Question: I am trying to find points that are closest in space in X and Y directions (sample dataset given at the end) and am looking to see if there are smarter approaches to do this than my trivial (and untested) approach. The plot of these points in space looks something like the following and am trying to find sets of points marked inside the boxes i.e. the output I am looking for is a set of groups:
'''
Group 1: (1,23), (2,23), (3,23)...
Group 2: (68,200), (68,201), (68,203), (68,204), (68,100), (68,101), (68,101)...
'''

For the horizontal bands, I am thinking I could just go ahead and use small sliding windows of size say, 5 or 10 (which should really be determined from the global information of which size will give the maximum grouped points but I am still exploring a good approach) and search for contiguous points because a break would not be considered a horizontal band anymore.
I am guessing the same approach works for the vertical bands as well but not in all cases because there is a subtle difference in horizontal and vertical bands: points should appear close to be considered a group horizontally but they can appear anywhere to be considered part of a vertical band. Observe the large vertical band in the figure. So I am guessing I could just look for points that have the same x-coordinate (in this case, x=68) should give me a lot of points.
Other than this trivial solution, I can't think of anything smart that can be done here as this problem appears deceptively simple to me. Am I missing something here? Does this fall into some known class of problems and if so, is there a good and scalable approach to achieve this?
'''
1,23
1,23
2,23
3,23
4,23
5,23
6,23
7,23
8,23
9,23
10,23
11,23
12,23
13,23
14,23
15,23
16,23
10,33
11,33
12,33
13,33
14,33
15,33
16,33
17,33
18,33
19,33
2,28
2,28
3,28
34,75
34,76
34,76
34,77
34,78
34,79
34,80
34,81
34,82
34,83
34,75
34,76
34,76
34,77
34,78
34,79
34,80
34,81
400,28
400,28
400,28
68,200
68,201
68,203
68,204
68,100
68,101
68,103
68,104
'''
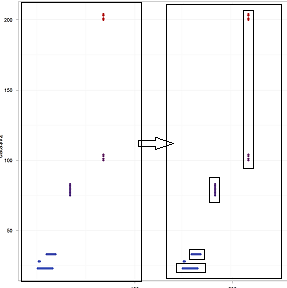
Answer: This is a little late, but this problem has been worrying me for some time. I
was sure it could be solved with mixed integer / linear programming techniques
and asked for help in this question: <URL>
However, after getting a reply there, I had the insight that your problem, at
least as I understand it, is so simple (when framed as a constraint program)
that you can solve it trivially with a simple program (which you already
knew). In other words, constraint programming would be a cool way to solve
this, but, at least with the approach I found, would give you the same answer
as something much simpler.
I'll explain below my reasoning, how I would implement it with a constraint
solving package, and then give the final, trivial, algorithm.
## Mixed integer programming solution
The most important detail is the difference between horizontal and vertical
groups. As far as i can see, anything that aligns vertically can be in the
same group. But horizontal groups are different - components have to be close
together.
The hardest part of solving a problem with constraints seems to be finding a
way to describe the limits in a way that the solver can understand. I won't
go into the details here, but solvers are frustratingly limited. Luckily I
think there is a way to do this here, and it is to consider horizontal
neighbours: if there are N points in a row then we have 'N-1' sets of
neighbours (for example, with 4 points A B C and D there are the three pairs
AB, BC, and CD).
For each pair, we can give a score, which is the number of spaces between them
('S_i') scaled by some factor 'K', and a flag ('F_i') which is 0 or 1. If the
pair are in the same horizontal group then we set the flag to 1, otherwise it
is zero.
It is critical to see that the set of flags for all the pairs . We can run across any row, placing pairs with a flag
of 1 in the same horizontal group, and starting a new horizontal group each
time the flag is 0. Then, we can take all horizontal groups of size 1 and
convert them into vertical groups: any point that is not in a horizontal group
must be in a vertical group (even if it is a vertical group of just one).
So all we need now is a way to express an optimal solution in terms of the
flags. I suggest that we want to minimise:
'''
sum(1 - F_i) + sum(K * S_i * F_i)
'''
This has two terms. The first is the sum of "one minus the flag" for each
pair. The flag is 1 when the points are in the same horizontal group and 0
otherwise. So minimising this value is the same as saying that we want as
horizontal groups as possible. If this was the only constraint then we
could set it to zero by making all the 'F_i' 1 - by making all pairs on a row
members of the same group.
But the second term stops us from choosing such an extreme solution. It
penalises groups with gaps. If a pair are in the same group, but are
separated by 'S_i' spaces, then we have a "penalty" of 'K * S_i'.
So we have a trade-off. We want horizontal groups, but we don't want gaps.
The final solution will depend on 'K' - if it is large then we won't include
any spaces in horizontal groups. But as it is decreased we will start to do
so, until when it is very small (tends to zero) we place everything in a row
in a single group.
To use this you would choose some 'K', calculate the 'S_i', and enter the expression above into a constraint system. The system would then choose 'F_i' to minimise the expression. Finally you would convert the 'F_i' into a pattern of groups by scanning each row as described above and then grouping singletons vertically.
## Analytic solution
OK, cool. At this point we have a way to express the problem that we can give
to a constraint engine.
But it's trivial to solve! We don't need no stinkin' constraint engine to
solve this - we can just look at the expression:
'''
sum(1 - F_i) + sum(K * S_i * F_i)
'''
The two sums are over the same pairs, so we can move everything into the sum:
'''
sum(1 - F_i + K * S_i * F_i)
sum(1 + F_i * (K * S_i - 1))
'''
And then extract the constant ('N' here is the total number of pairs):
'''
N + sum(F_i * (K * S_i - 1))
'''
Now note that each term in the sum is independent (and additive). So for each
term, we want the minimum value. We have two options:
- if 'F_i' is 0 then the entire term is 0. - otherwise, 'F_i' is 1 and the term is 'K * S_i - 1'.
So the best choice depends on whether 'K * S_i' is greater than 1. If 'K * S_i' is greater than 1 then the smallest value of the term is 0, and 'F_i'
should be 0. Otherwise the second choice above is negative, and 'F_i' should
be one.
## Trivial algorithm
What does this mean? It means that for each pair we can simply look at the
number of spaces, 'S_i'. If that is greater than '1 / K' then the two points
should be in separate groups. Otherwise they should be in the same group.
So all this fancy maths and optimisation and constraints and bullshitting
comes down to: how far apart are two points in neighbouring pairs? If they
are closer than some cut-off, put them in the same horizontal group.
Otherwise, put them in separate groups.
So here, finally, is your algorithm:
'''
choose some cut-off value, X
place each point in its own, singleton, horizontal group
for each row with more than one point:
for each neighbouring pair in the row:
if the space between the pair is less than X:
join into a single horizontal group
for each column:
join any remaining singleton groups into a single vertical group
'''
## Conclusion
- You can use constraint programming techniques to solve this problem, but such techniques are restricted to solutions that describe the system in the "correct" (typically, linear) way.- The simplest such approach I can find is equivalent to a trivial, direct
algorithm that divides points in a row into horizontal groups depending on
the number of spaces between them.- This all depends on a whole pile of assumptions about what you wanted which may, of course,
be over-simplifications, or just plain wrong.